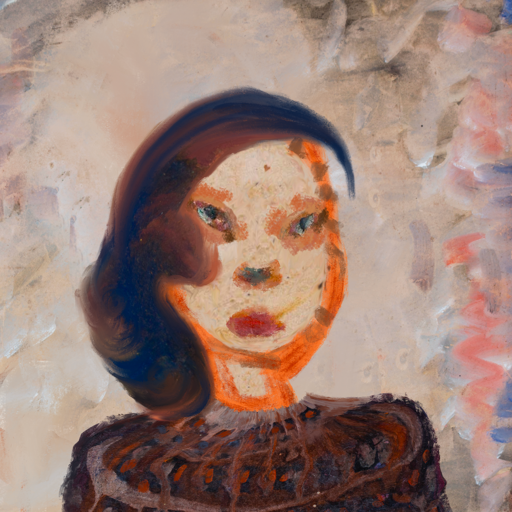
Background: Roy_Bahadur, Head And Neck Front: Rupkatha, Face Front: Boggyland, Bust: Hypocrite, Hair Front: Mother_And_Son_Son, Head Accessory: Blank, Second Necklace: Blank, Necklace: Blank, Baby: Blank